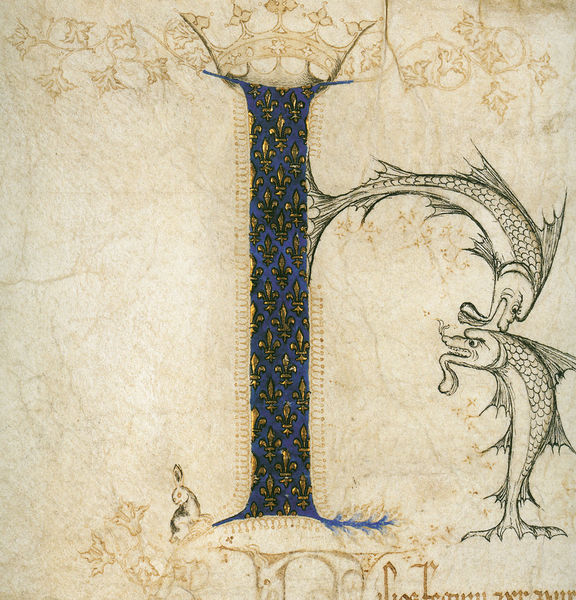
Titel: Karl V. hält den Großteil der Könige bei ihrem Eintritt in ihr vierzehntes Jahr fest, zweites Exemplar
Institution: Paris, Archives nationales
Schlagwörter: blau, blätter, blume, frankreich, paris, schwarz, zeichnung, muster, gold, blatt, pflanzen, krone, schuppen, hase, ranken, schrift, papier, detail, inschrift, ornamente, buch, kloster, text, buchstabe, initiale, lilie, pergament, zacken, fisch, lilien, fische, flossen, initial, buchmalerei, perikopen, illumination, buchkunst, bourbon, i, bourbo